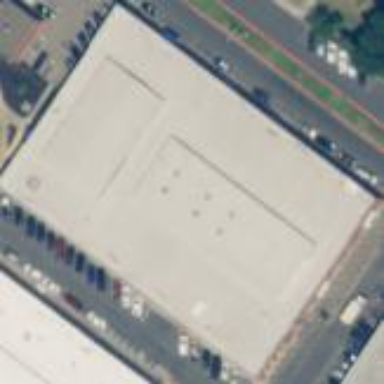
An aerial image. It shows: Building being used as sports hall.